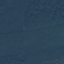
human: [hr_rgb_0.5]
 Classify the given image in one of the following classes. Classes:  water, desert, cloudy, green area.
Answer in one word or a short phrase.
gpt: green area